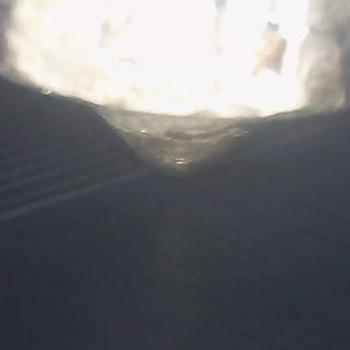
Flow rate: 49%